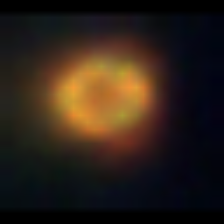
Taxon: NanoPlankton
Group: Other